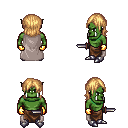
a pixel art fantasy rpg character, male body template, orc, green skin, gray cape, robe skirt, light blonde long bangs hairstyle, gold gloves, metal boots, dagger, four views (front, back, left, right), 2x2 character sprite sheet, small pixel art, hard edges, no anti-aliasing